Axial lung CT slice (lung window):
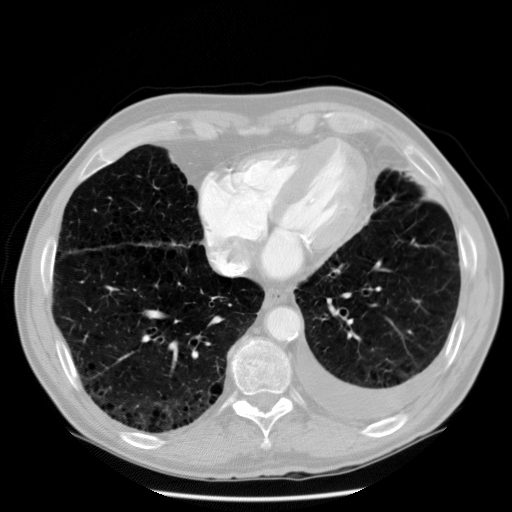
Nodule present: no